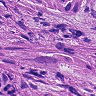
Metastatic tissue present: yes